Question: I have a folder on my windows machine which is mounted to my linux machine using cifs. Today when accessing that folder I was denied access. When I checked file permissions I found out that it was showing very strange permissions, username, size and lastmodified date. Screenshot below:

When I checked the mounted folders using 'df -h' I saw that this folder is not listed. What might be case of such a behaviour?
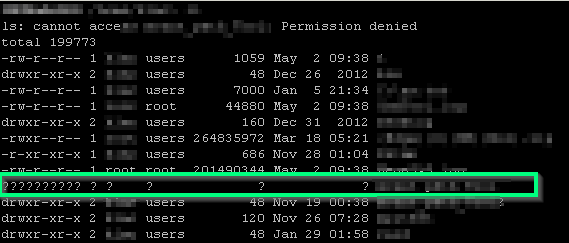
Answer: My be windows machine was rebooted or hibernated and mount.cifs fails to re-read or re-mount it properly.
If you still the same problem - try to remount it and check logs in your windows machine and make sure you set correct power options in windows PC.